Interaction volume radius: 5 \u00c5
Interaction volume height: 25 \u00c5
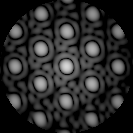
Disorder parameter: 0.04474